Question: Saw this www.workatplay.com/ website, and got fascinated on how simple and nice stuff can look. I wish to make exactly like the header above.
With the header I am reffering to this:
<URL>

And how the links + the "[workatplay.com]" logo is set up at the right.
I tried looking at the source & css/source for learning, but It doesnt seem to be there. The part where the nav-sub(the pink bar) gets colordefined(css) and splitted.
Is the whole header a background itself? Why cant i find it in the css or anywhere else to know how they have done.
How can i make a header like this?
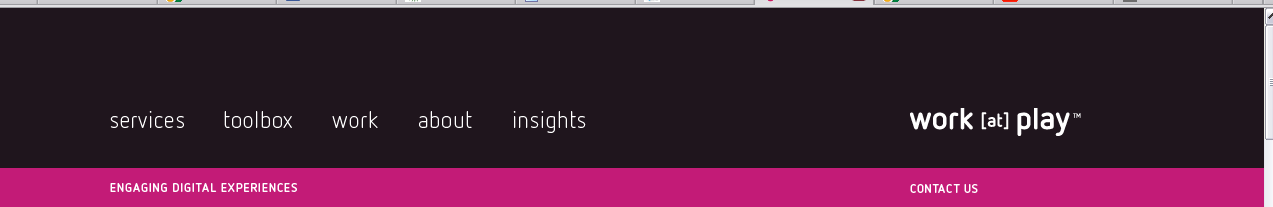
Answer: Here you go.. <URL>

'''
/* Resetter */
ol, ul, li, a {
background: transparent;
border: 0px;
font-size: 100%;
margin: 0px;
outline: 0px;
padding: 0px;
vertical-align: baseline;
}
ul, li {
list-style-type: none;
}
/* Body */
body {
background-image: url(http://www.workatplay.com/sites/all/themes/play/css/schemes/pink/bg-home.png);
}
/* Header */
.header {
margin: 0px auto;
position: relative;
width: 1000px;
}
.header ul li {
float: left;
}
.header ul li a {
background-position: 0% 0%;
background-repeat: no-repeat;
cursor: pointer;
display: block;
height: 80px;
text-indent: -9999px;
}
.header ul li a, ul#nav-sub {
background: transparent url(http://www.workatplay.com/sites/all/themes/play/css/schemes/pink/sprite-nav.png) no-repeat scroll 0px -160px;
}
/* Nav */
ul#nav {
height: 80px;
margin-top: 80px;
-webkit-padding-start: 40px;
display: block;
}
ul#nav li.services a {
background-position: 0px 0px;
width:115px;
}
ul#nav li.toolbox a {
background-position: -115px 0px;
width:115px;
}
ul#nav li.work a {
background-position: -224px 0px;
width: 86px;
}
ul#nav li.about a {
background-position: -310px 0px;
width: 93px;
}
ul#nav li.insights a {
background-position: -403px 0px;
width: 113px;
}
ul#nav li.home {
float: right;
}
ul#nav li.home a {
background-position: -533px 0px;
width: 200px;
}
/* Sub Nav */
ul#nav-sub {
background-position: 0px -160px;
background-repeat: no-repeat;
height: 40px;
overflow: hidden;
}
ul#nav-sub li.contact {
float: right;
}
ul#nav-sub li.contact a {
background-position: 0px -200px;
width: 200px;
}
'''
'''
<div class="header">
<ul id="nav">
<li class="home"><a href="/">work [at] play vancouver</a></li>
<li class="services"><a href="/services" title="services">services</a></li>
<li class="toolbox"><a href="/toolbox" title="toolbox">toolbox</a></li>
<li class="work"><a href="/work#mattel" title="work">work</a></li>
<li class="about"><a href="/about" title="about">about</a></li>
<li class="insights"><a href="/think" title="insights">insights</a></li>
</ul>
<ul id="nav-sub">
<li class="contact"><a href="/contact">contact work [at] play</a></li>
</ul>
</div>
'''